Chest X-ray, PA view. Patient: 64 years old, sex M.
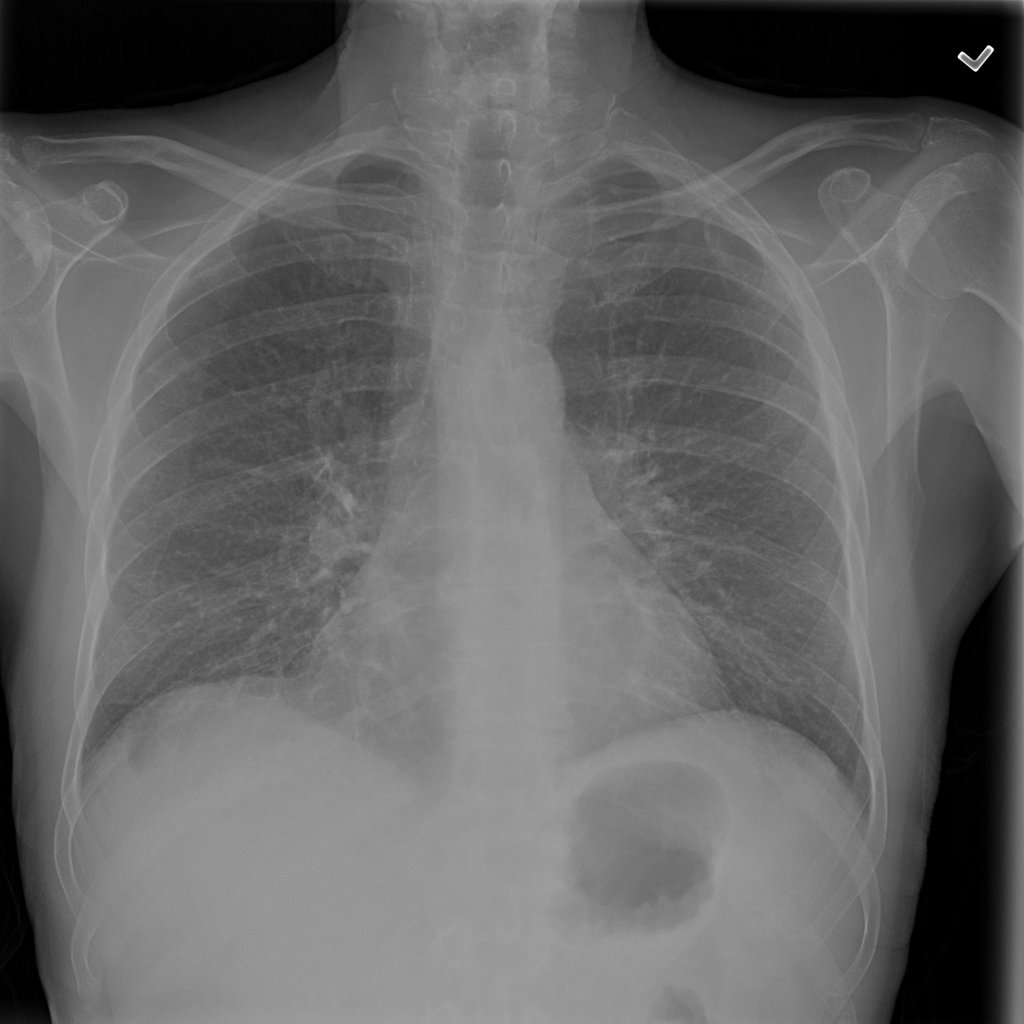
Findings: No Finding